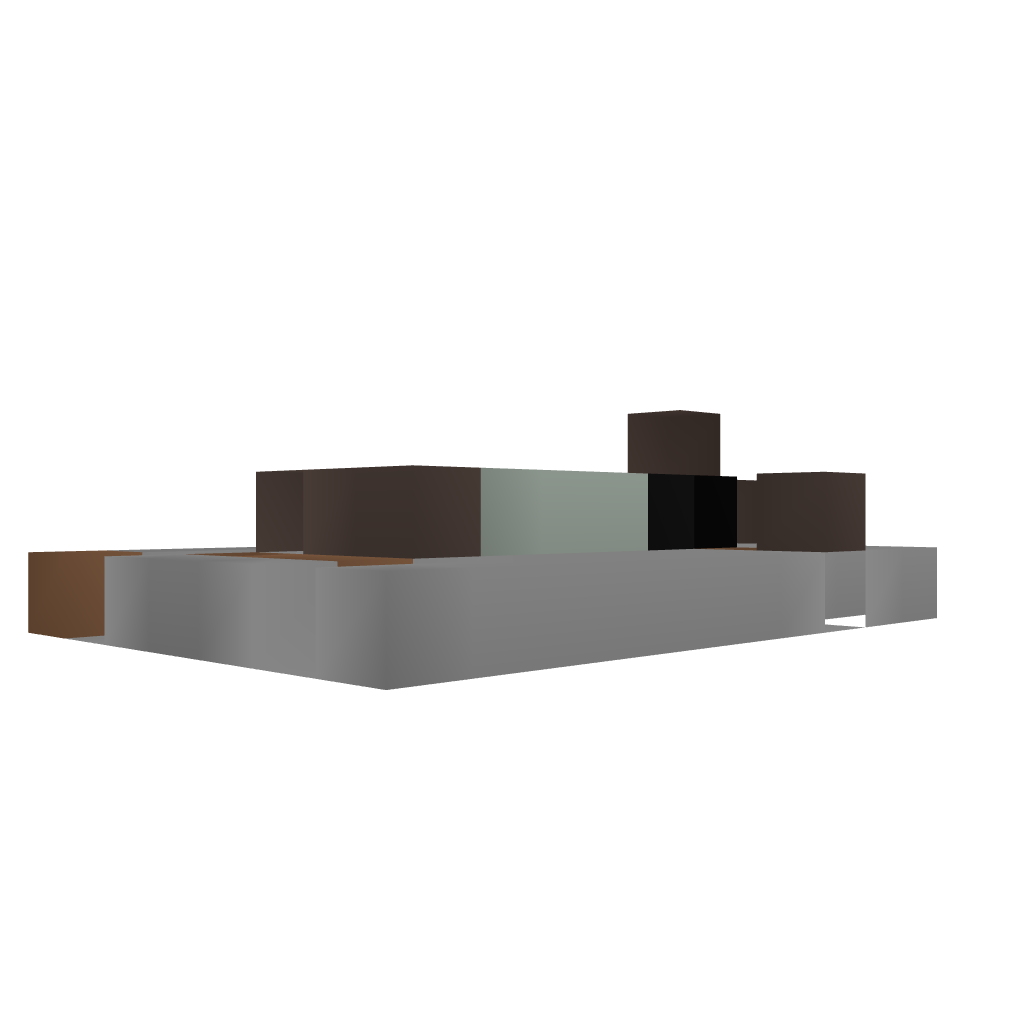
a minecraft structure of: Wind Chimes